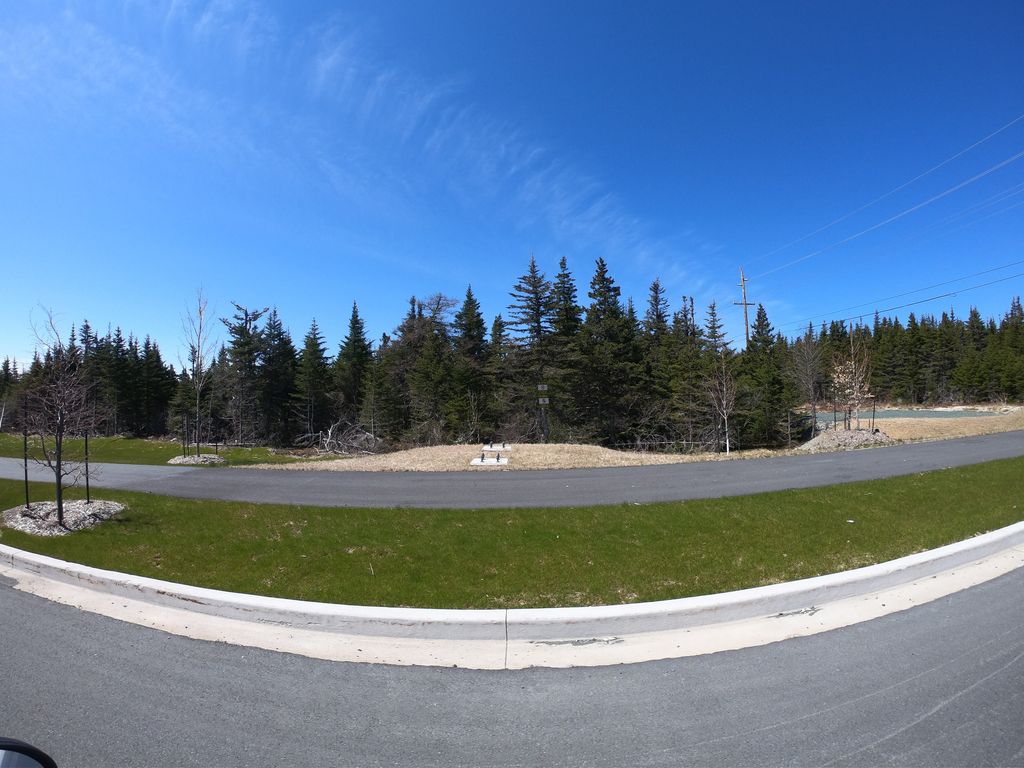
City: st_johns